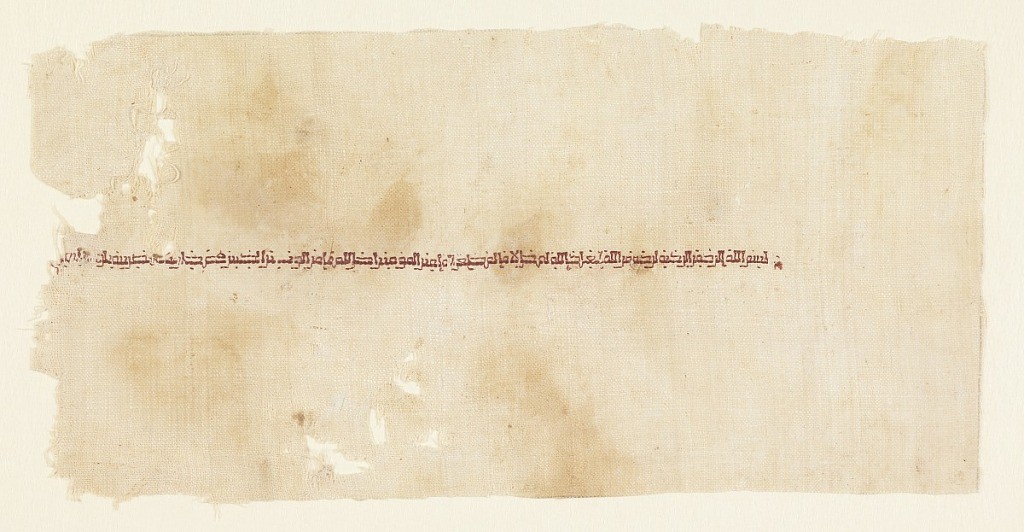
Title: Embroidered tiraz fragment
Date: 10th century
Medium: silk on linen Technique: embroidered on plain weave
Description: Fragment with a narrow band of Kufic inscription embroidered in red silk on woven linen. Made during the  Abbasid period caliphate (AD750-1258).